Question: I'm using VS2010 and I'm going through some examples in my book and I'm trying to find the preInit method. I seem to recall in VS2008 for VB.Net all the Page LifeCycle methods were in the upper right hand side drop down for the "Page" element (upper left hand side).
Like I said . In my upper left drop down all I see is _Default. The only PLC event I see is Page_Load. Do I have to manually type out the preInit method or is there a way to get it to auto populate like I've seen in VB using 2008?

I followed Kirill answer and it did everything he said it would. However, this is what it produced (Default.aspx is the name of the page I'm using):
'''
private void _Default_PreInit(object sender, EventArgs e)
{
...
}
'''
When I put a break point in there, it never got into that code block and the code was never run...
However, when I manually wrote it out using the following:
'''
protected void Page_PreInit(object sender,EventsArgs)
{
...
}
'''
The break point and the code in that block worked!
Any ideas?
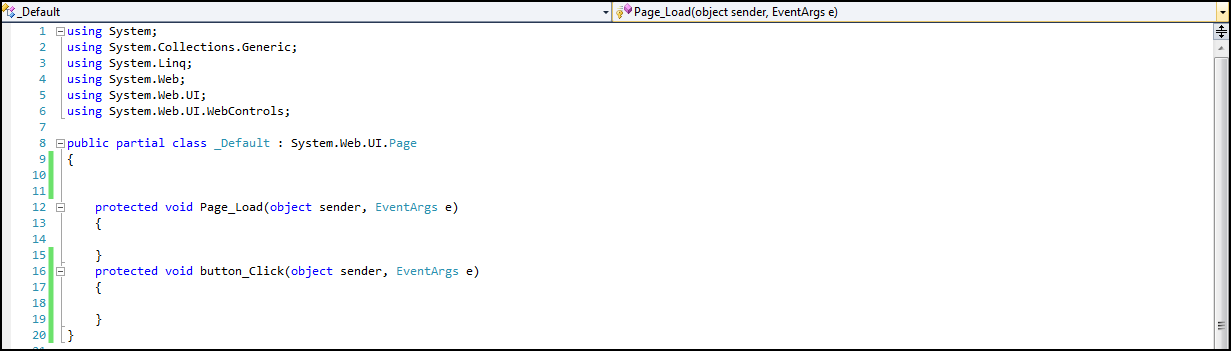
Answer: I found then answer to my question. I'm studying for the MCTS 70-515 exam and on Chapter 3 (pg.111) in the "Understanding the ASP.Net Life Cycle and Handling Events lesson I read the following paragraph:
However, in a VB.Net web side, you get what I was originally describing with the 2 drop downs.